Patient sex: F
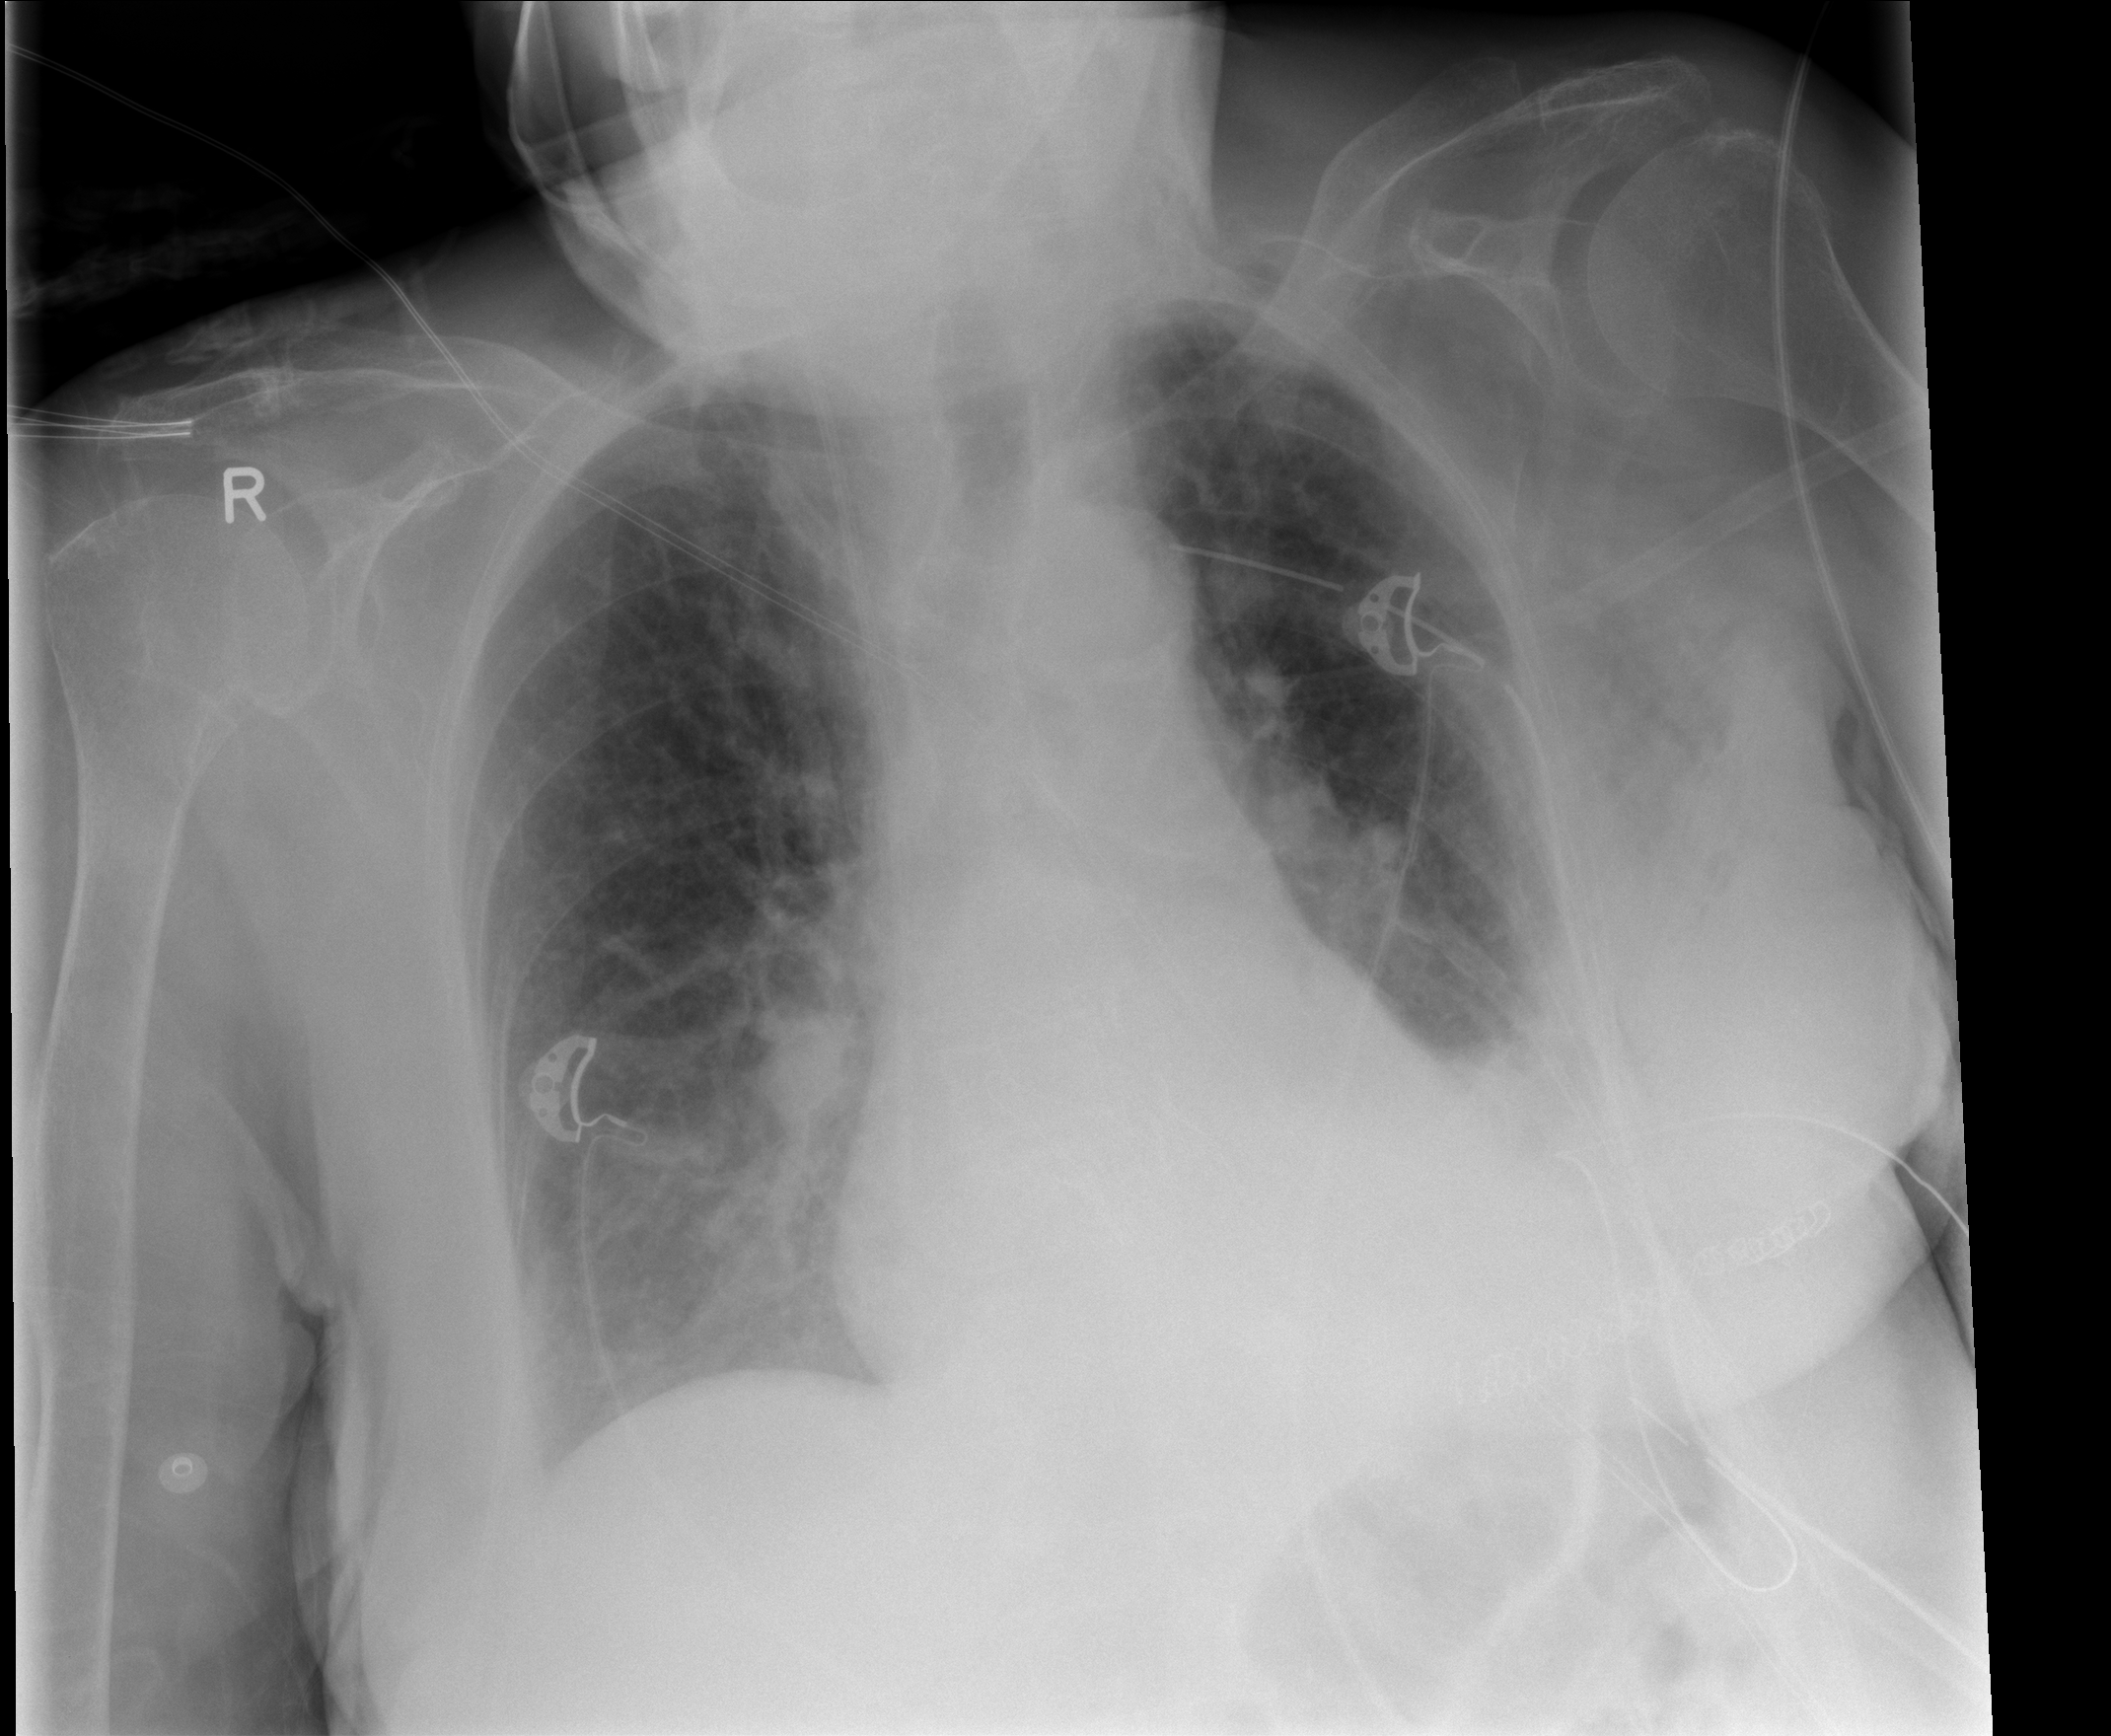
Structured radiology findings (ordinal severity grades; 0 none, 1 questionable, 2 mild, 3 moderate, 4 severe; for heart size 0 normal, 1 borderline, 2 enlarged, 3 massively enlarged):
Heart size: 1
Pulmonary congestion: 2
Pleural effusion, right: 1
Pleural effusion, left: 2
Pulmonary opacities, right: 0
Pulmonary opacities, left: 0
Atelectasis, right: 1
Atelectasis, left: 2